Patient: sex M, age 52
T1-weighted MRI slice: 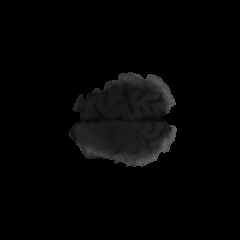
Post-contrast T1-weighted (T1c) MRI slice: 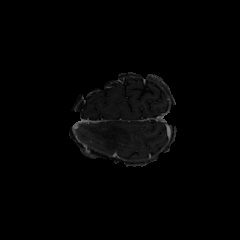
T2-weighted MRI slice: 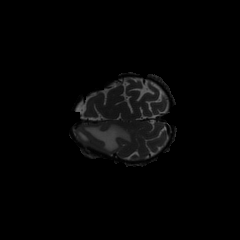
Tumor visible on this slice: yes
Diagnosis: Glioblastoma, IDH-wildtype
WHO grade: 4